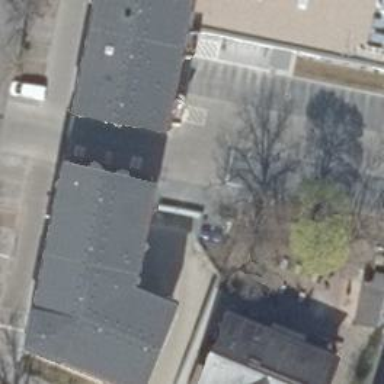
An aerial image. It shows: Parking entrance.